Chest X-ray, AP view. Patient: 74 years old, sex F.
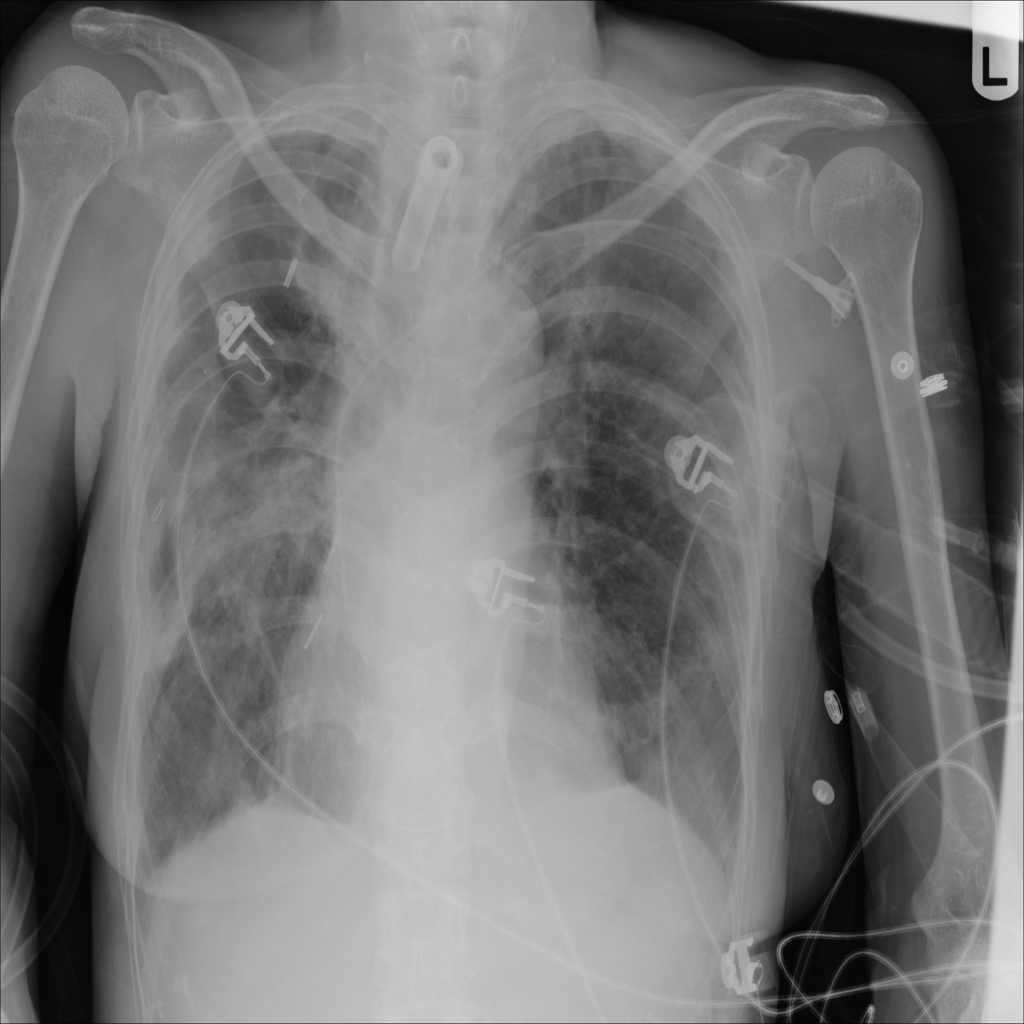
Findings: Fibrosis, Infiltration